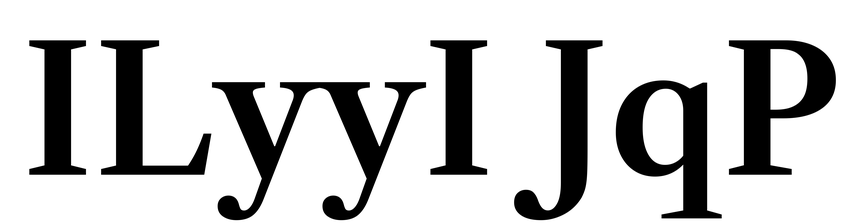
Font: LibreCaslonText_SemiBold